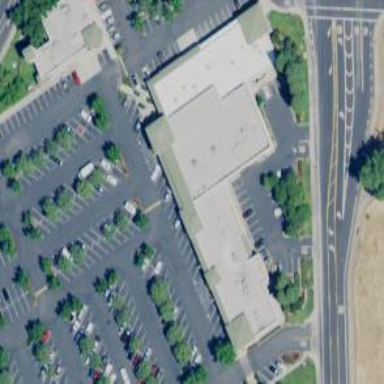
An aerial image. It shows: Pharmacy providing healthcare services.